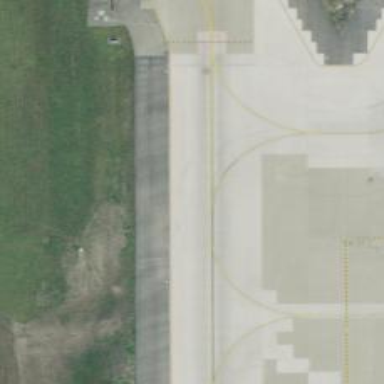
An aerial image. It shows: Image of taxiway at airport.